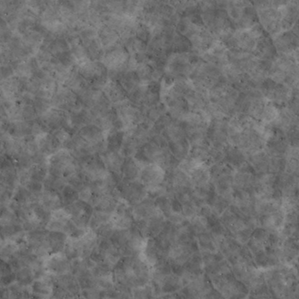
Label: non_frost